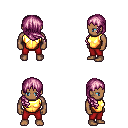
a pixel art fantasy rpg character, male body template, human, dark skin, gold chest armor, red pants, pink right-swept hairstyle, four views (front, back, left, right), 2x2 character sprite sheet, small pixel art, hard edges, no anti-aliasing